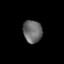
Tissue: lung
Cell type: Others
Senescence score: 0.2297
Nuclear area (px): 421
Mean DAPI intensity: 106.116